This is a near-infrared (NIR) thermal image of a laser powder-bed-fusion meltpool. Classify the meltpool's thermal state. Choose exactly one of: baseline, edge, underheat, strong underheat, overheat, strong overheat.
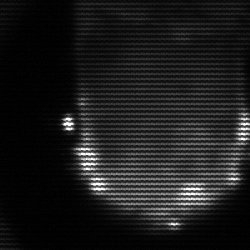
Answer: baseline